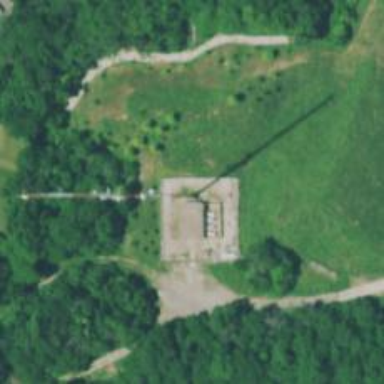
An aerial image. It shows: Mast tower used for communication.